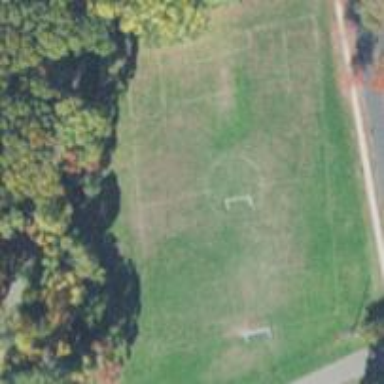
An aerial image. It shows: Soccer pitch for leisure land activities.